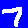
Digit: 7